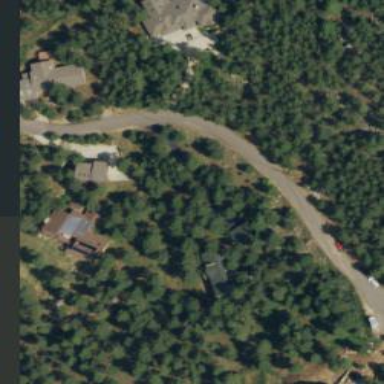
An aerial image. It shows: Driveway.